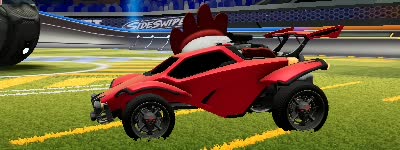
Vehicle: octane